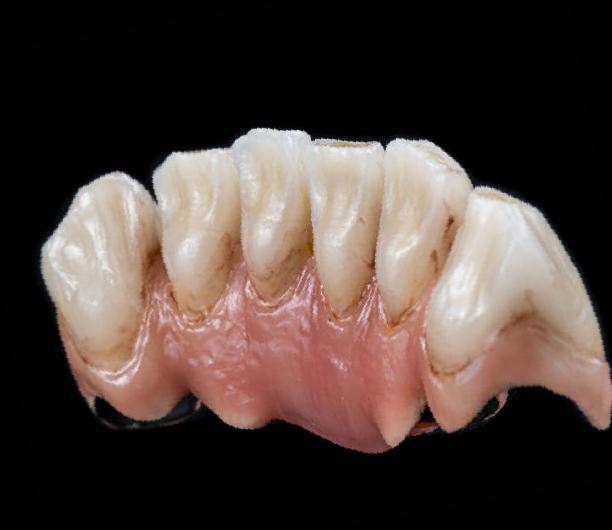
Condition: Calculus